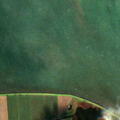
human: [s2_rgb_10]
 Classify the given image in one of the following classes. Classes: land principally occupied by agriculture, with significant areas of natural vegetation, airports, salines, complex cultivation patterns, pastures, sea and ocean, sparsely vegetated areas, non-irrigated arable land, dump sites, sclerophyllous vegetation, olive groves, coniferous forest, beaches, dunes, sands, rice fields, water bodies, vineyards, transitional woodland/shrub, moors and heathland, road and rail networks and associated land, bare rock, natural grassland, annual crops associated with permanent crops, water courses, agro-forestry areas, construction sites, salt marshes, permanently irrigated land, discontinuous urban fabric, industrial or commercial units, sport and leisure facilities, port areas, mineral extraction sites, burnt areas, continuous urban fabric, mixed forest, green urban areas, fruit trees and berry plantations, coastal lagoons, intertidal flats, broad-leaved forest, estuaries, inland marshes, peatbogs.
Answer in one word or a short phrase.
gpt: non-irrigated arable land, water courses, sea and ocean